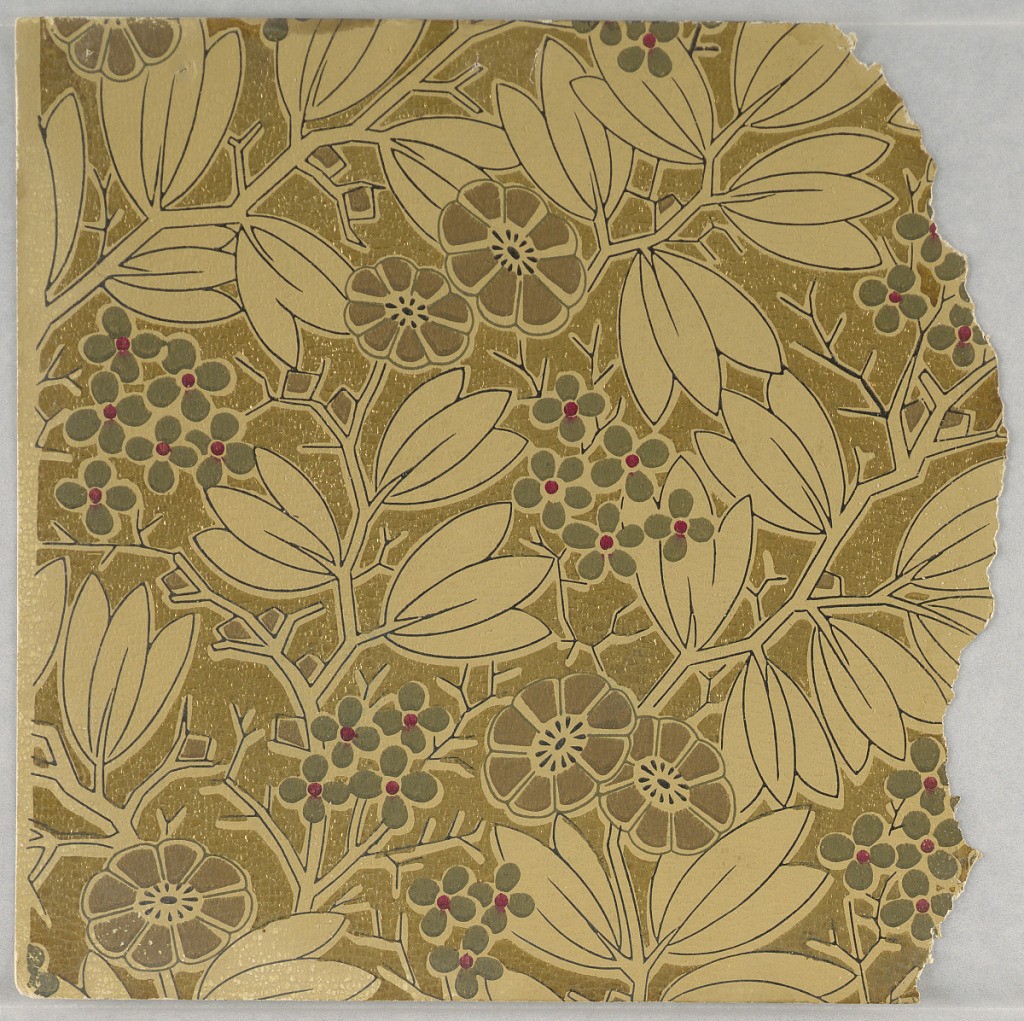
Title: Sidewall sample
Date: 1880–90
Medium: Machine-printed on paper
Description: Fragmentary wallpapers from sample book, including aesthetic-style and Anglo-Japanesque designs.

72 pages of samples.